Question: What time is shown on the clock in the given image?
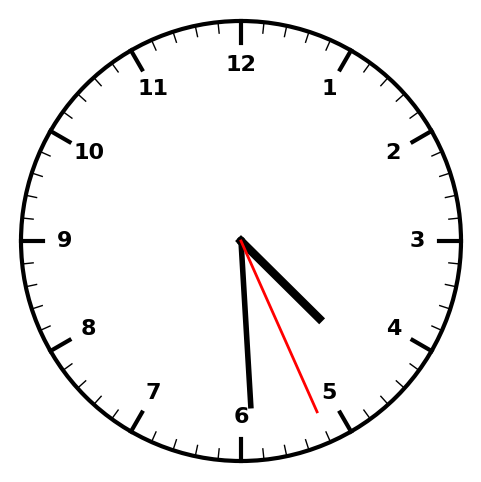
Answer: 04:29:26